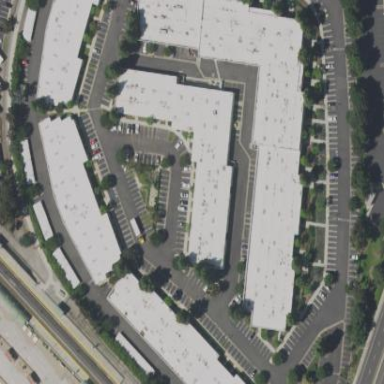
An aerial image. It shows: Commercial area.